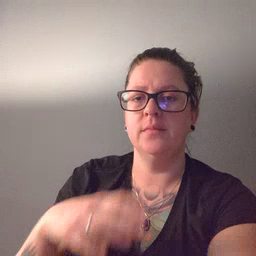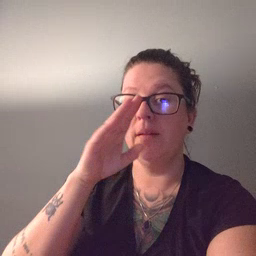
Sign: elephant